Interaction volume radius: 5 \u00c5
Interaction volume height: 15 \u00c5
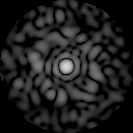
Disorder parameter: 0.8401